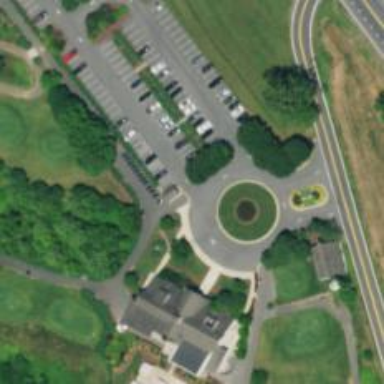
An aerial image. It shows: Service road along golf path.